This continuous-wavelet-transform scalogram was computed from a bearing vibration snapshot. Determine the bearing's health state. Answer with exactly one of: normal, inner_race, outer_race, ball.
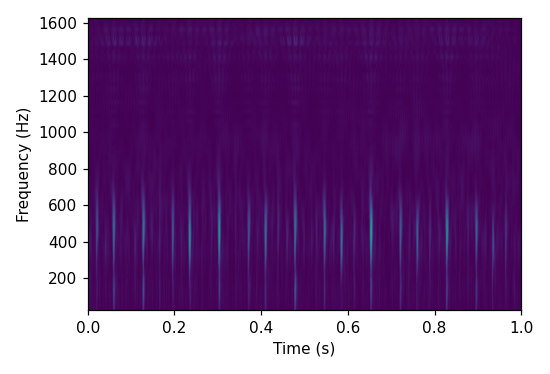
Answer: outer_race